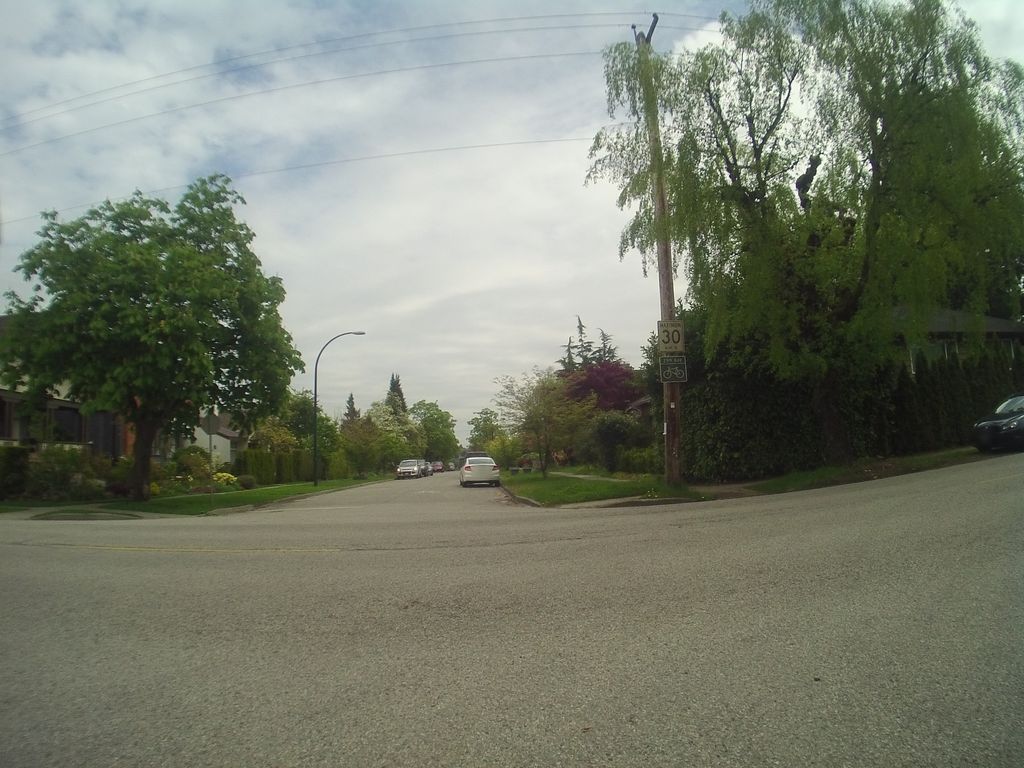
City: vancouver